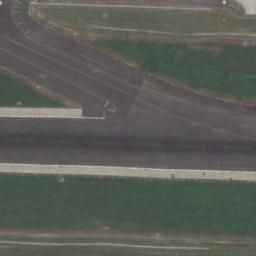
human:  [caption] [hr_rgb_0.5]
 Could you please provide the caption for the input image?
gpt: The grass is beside the runway .

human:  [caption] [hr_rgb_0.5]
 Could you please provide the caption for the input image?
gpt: Next to the two connected runways is a green lawn with white line signs on the runway .

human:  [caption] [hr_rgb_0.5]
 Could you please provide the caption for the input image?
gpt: The runway is on the grass .

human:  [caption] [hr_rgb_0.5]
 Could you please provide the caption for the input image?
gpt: The runway goes through the lawn and another road connects to the runway .

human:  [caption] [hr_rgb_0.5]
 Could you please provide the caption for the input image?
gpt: There are green lawns beside the runway .